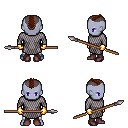
a pixel art fantasy rpg character, male body template, dark elf, purple skin, chain mail, white pants, brown short mohawk hairstyle, gold gloves, maroon shoes, spear, four views (front, back, left, right), 2x2 character sprite sheet, small pixel art, hard edges, no anti-aliasing